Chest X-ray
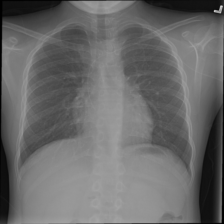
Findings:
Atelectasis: negative
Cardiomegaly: negative
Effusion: negative
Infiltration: negative
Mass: negative
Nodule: negative
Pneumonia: negative
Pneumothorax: negative
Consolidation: negative
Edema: negative
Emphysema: negative
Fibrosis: negative
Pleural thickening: negative
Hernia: negative